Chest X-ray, AP view. Patient: 50 years old, sex M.
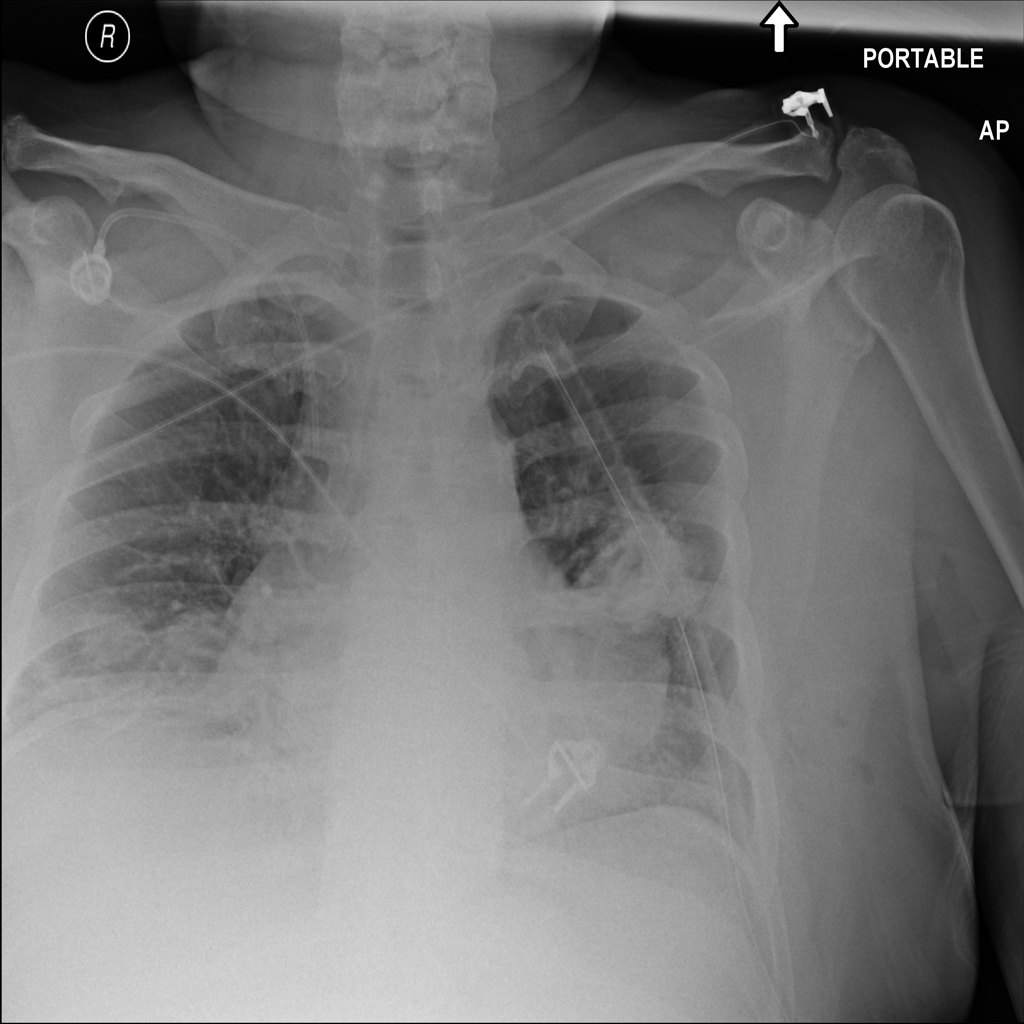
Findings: Nodule